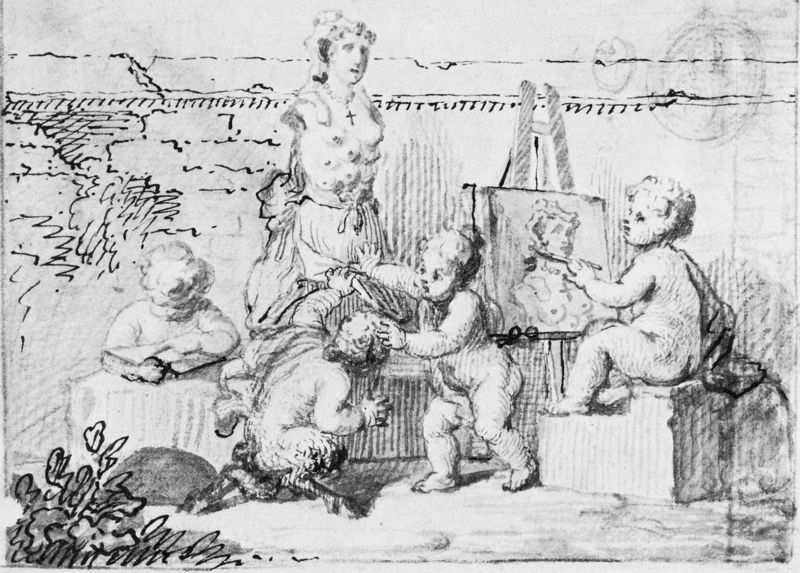
Titel: Boys peeping at Nature
Künstler: William Hogarth
Schlagwörter: nackt, weiß, frau, frisur, grau, schwarz, skizze, zeichnung, malerei, gesicht, busch, kinder, skulptur, brüste, mauer, büste, staffelei, kreuz, torso, bleistift, malen, pinsel, kaputt, putten